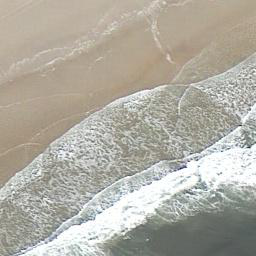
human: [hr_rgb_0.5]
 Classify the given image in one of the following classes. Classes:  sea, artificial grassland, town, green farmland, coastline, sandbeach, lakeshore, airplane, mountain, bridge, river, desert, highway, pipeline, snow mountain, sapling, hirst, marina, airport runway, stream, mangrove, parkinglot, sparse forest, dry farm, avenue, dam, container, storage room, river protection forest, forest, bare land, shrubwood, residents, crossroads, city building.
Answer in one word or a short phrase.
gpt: coastline